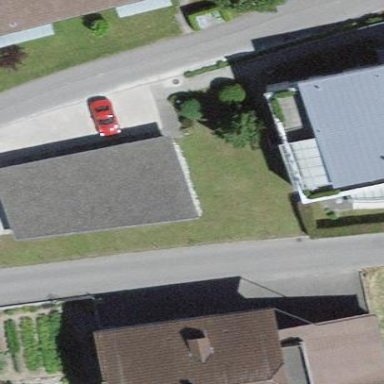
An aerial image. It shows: View of roof of building.